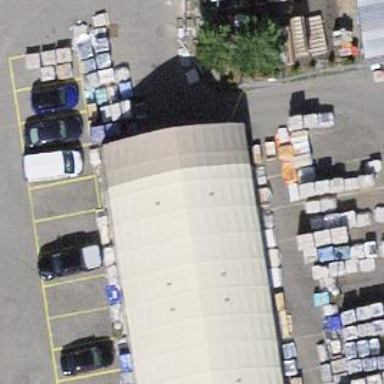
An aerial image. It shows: Parking area.